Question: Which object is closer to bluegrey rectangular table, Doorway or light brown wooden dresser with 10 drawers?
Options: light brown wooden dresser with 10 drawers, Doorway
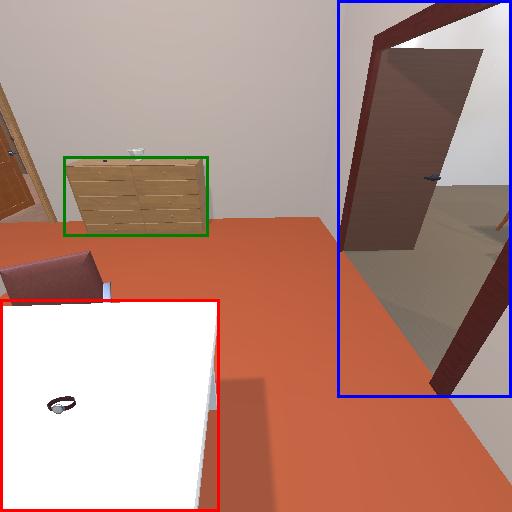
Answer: light brown wooden dresser with 10 drawers